Question: NSError *error ...
This is the result of '[error description]':

I want to have just this message : 'Another user is Already linked to this facebook id.'
Is there any way?
'[error localizeddescription]' is also print something else.
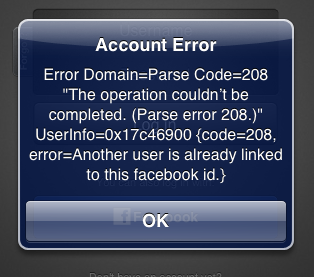
Answer: Try this:
'''
NSString *description = [[error userInfo] objectForKey:@"error"];
'''